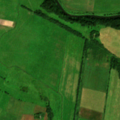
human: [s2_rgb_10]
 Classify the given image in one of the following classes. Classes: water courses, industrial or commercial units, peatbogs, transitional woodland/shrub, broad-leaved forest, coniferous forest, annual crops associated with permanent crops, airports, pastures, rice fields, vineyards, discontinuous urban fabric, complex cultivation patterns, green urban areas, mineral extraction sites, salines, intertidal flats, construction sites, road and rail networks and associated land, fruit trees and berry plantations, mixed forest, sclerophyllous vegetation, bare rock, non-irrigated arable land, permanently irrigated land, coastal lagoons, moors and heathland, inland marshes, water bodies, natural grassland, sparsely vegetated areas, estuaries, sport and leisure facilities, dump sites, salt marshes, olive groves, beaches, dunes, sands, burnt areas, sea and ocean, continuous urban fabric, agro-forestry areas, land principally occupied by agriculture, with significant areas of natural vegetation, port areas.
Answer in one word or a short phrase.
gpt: non-irrigated arable land, pastures, complex cultivation patterns, water courses